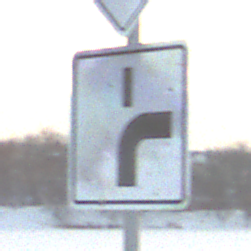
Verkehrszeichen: VerlaufVorfahrtsstrasse8
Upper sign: Vorfahrtsstrasse
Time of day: SunriseSunset
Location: Outdoor (Nature)
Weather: PartlyCloudy
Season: NotSpecified
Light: Natural